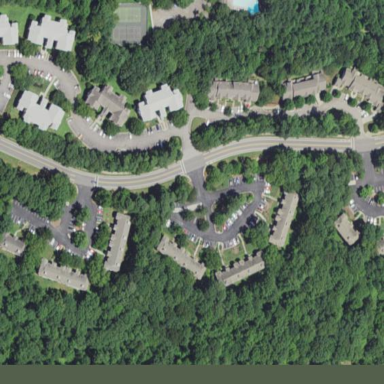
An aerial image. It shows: Residential area within neighborhood.